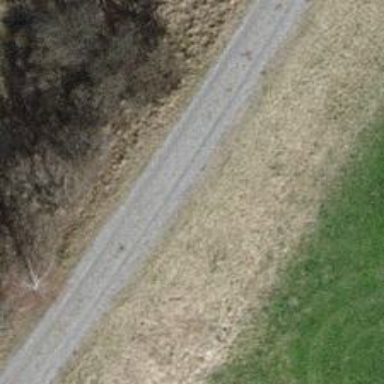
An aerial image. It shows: Gravel track with track type of grade3.